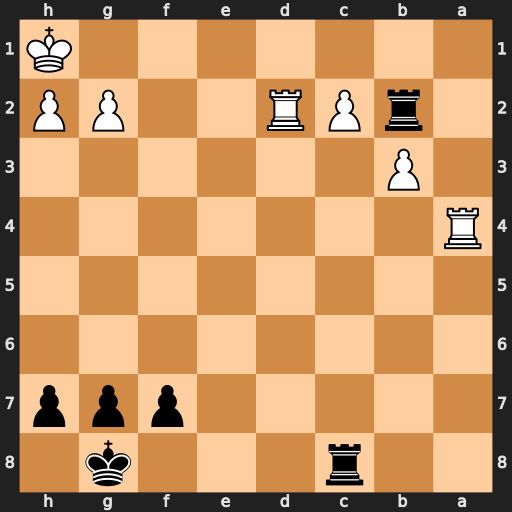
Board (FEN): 2r3k1/5ppp/8/8/R7/1P6/1rPR2PP/7K
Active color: b
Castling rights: -
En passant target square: -
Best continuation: Rb1+ Rd1 Rxd1#